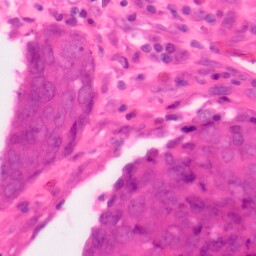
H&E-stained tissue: Colon